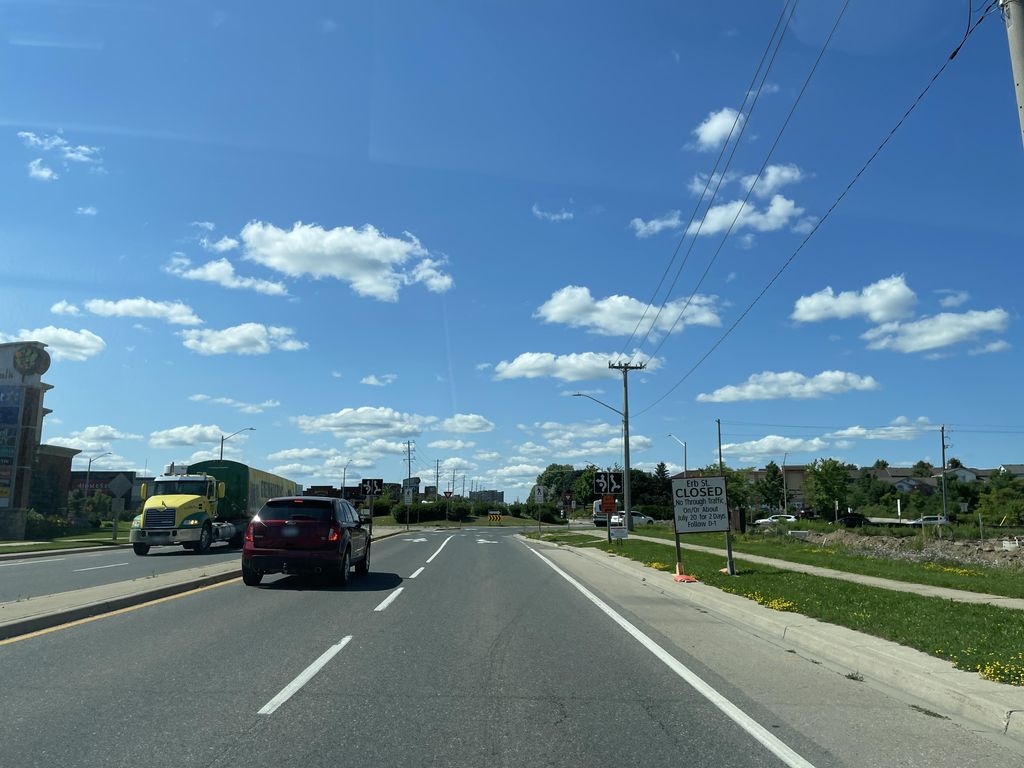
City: kitchener-waterloo